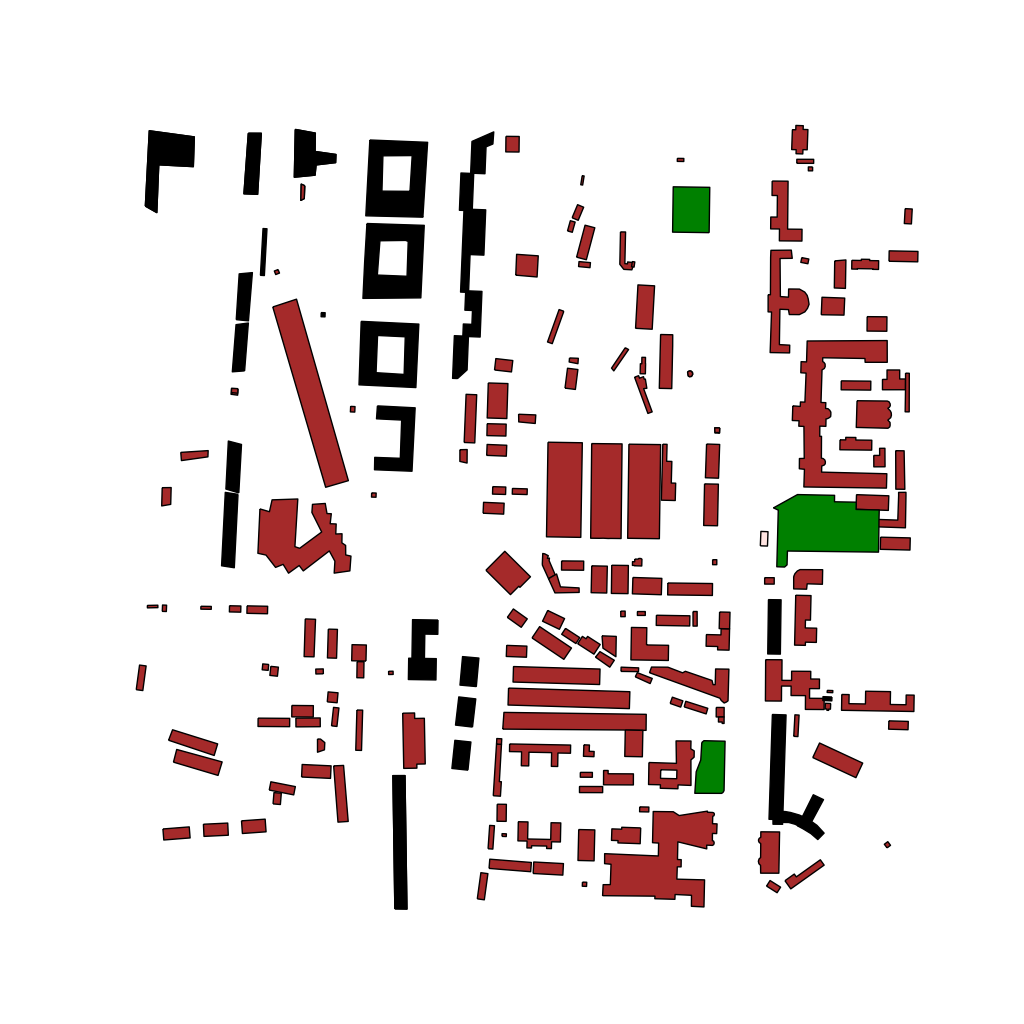
Tags: overhead vector_map, business, industrial, recreation, residential, special, historical, modern, soviet, high_rise, individual_rise, low_rise, medium_rise, density_1, Building, Facility, Gas, Park, 1.0 km²